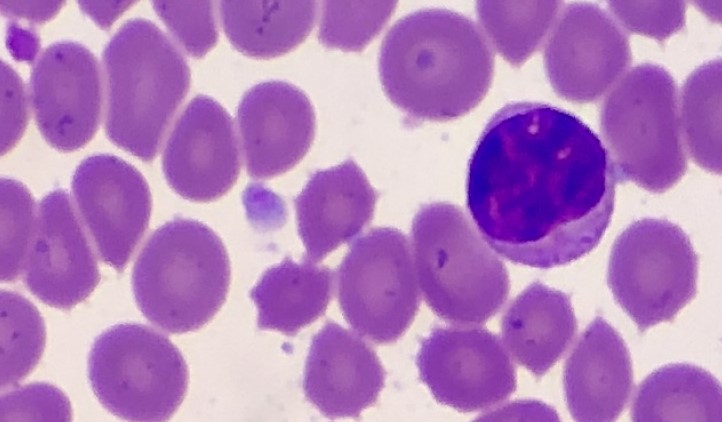
White blood cell type: Lymphocyte